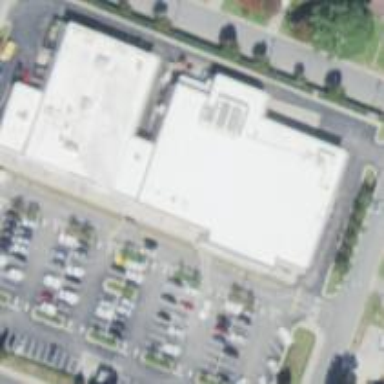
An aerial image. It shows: Supermarket.